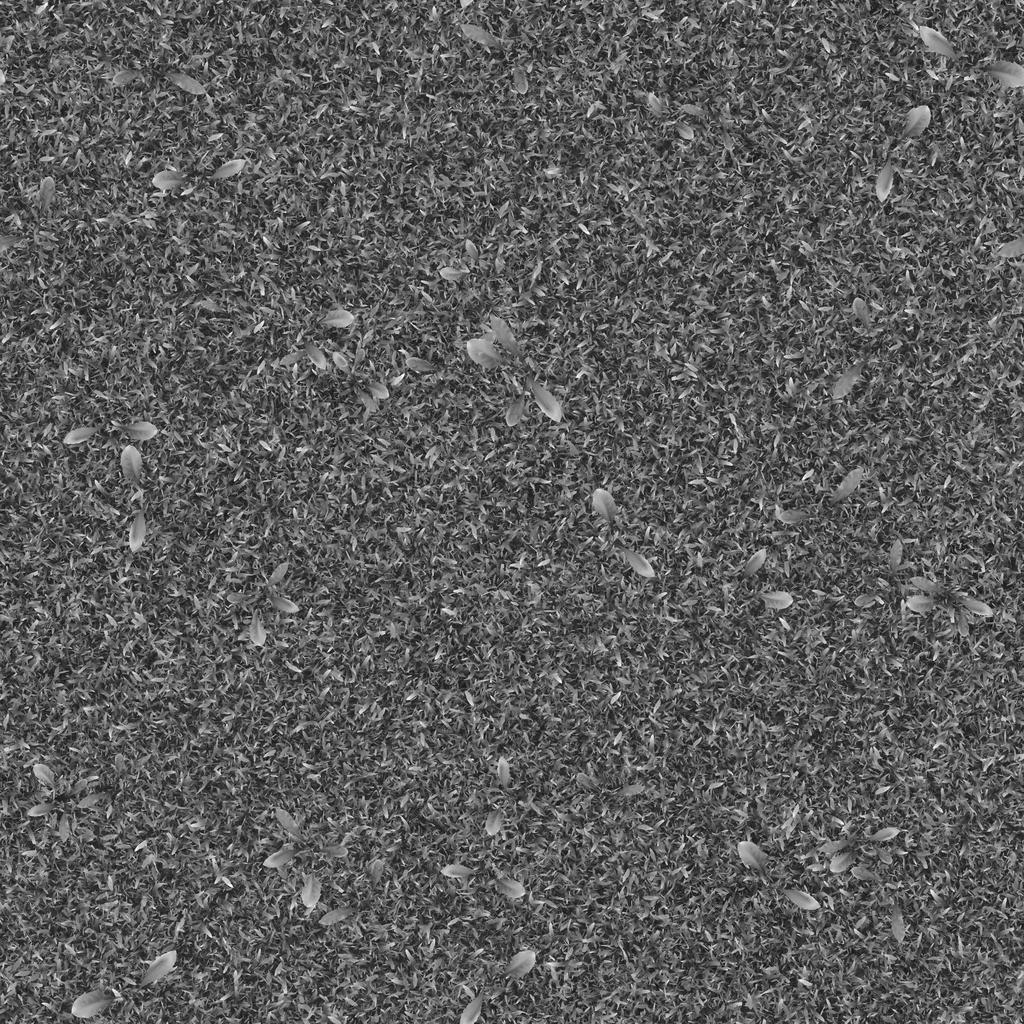
Texture map type: Displacement